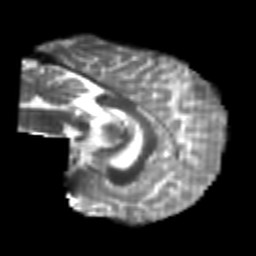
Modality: T2w
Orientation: sagittal
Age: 26
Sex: female
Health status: healthy
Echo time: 0.074 s